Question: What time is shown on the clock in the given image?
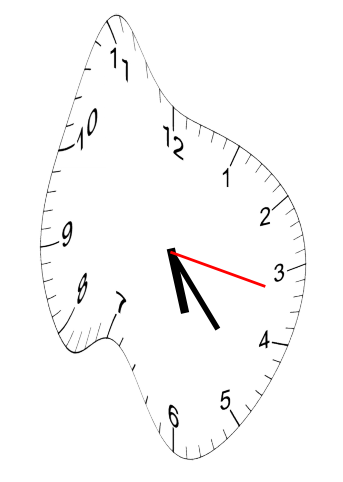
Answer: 05:23:17